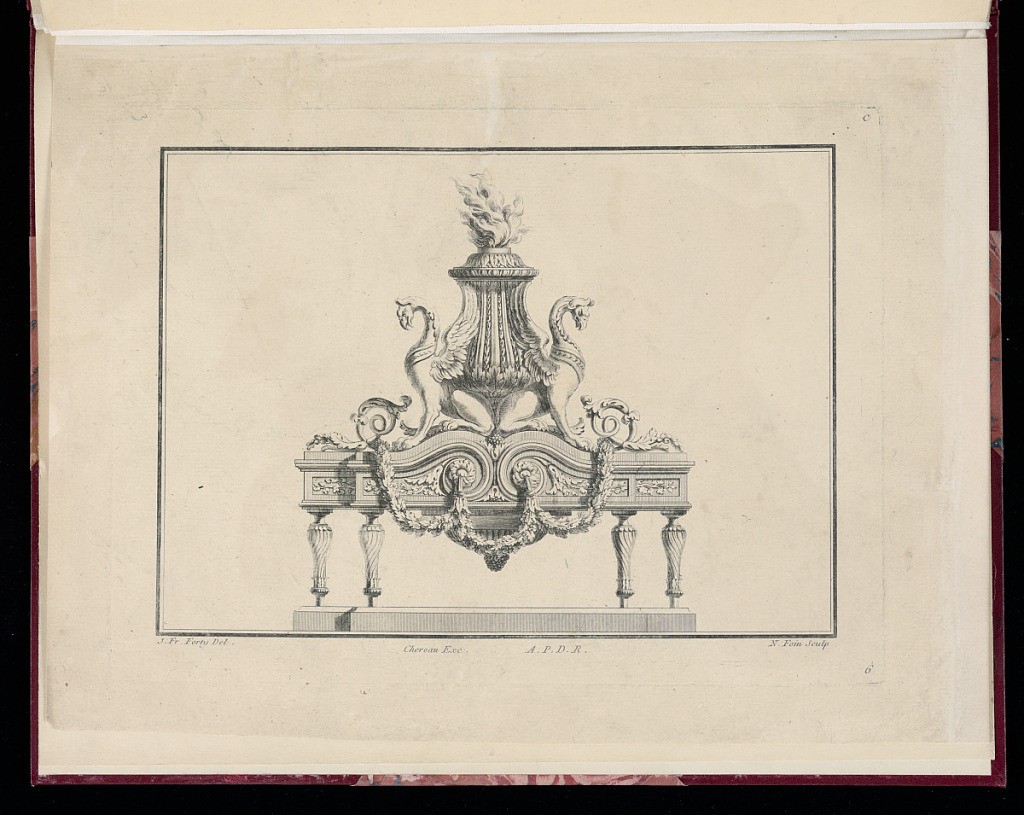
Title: Design for an Andiron
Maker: Jean François Forty, active 1775 – 1790
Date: ca. 1780
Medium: Etching and engraving on laid paper
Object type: Print
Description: Sixth plate from a series of six designs for andirons. The andiron features a flaming fluted torch with griffins on either side, decorated with acanthus leaf scrolls, rosettes, garlands of leaves, and fluted legs. The plate is numbered, lettered, and signed.